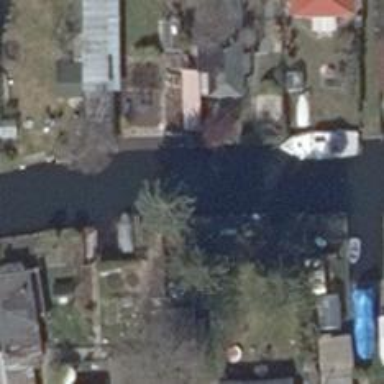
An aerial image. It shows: Canal.